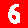
Digit: 6